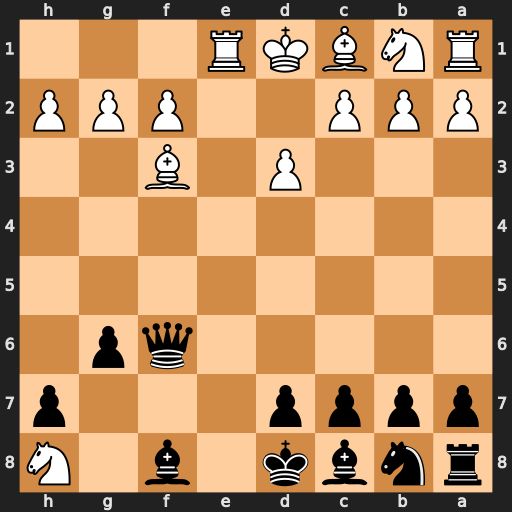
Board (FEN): rnbk1b1N/pppp3p/5qp1/8/8/3P1B2/PPP2PPP/RNBKR3
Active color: b
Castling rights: -
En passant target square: -
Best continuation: h6 Nxg6 Qxg6